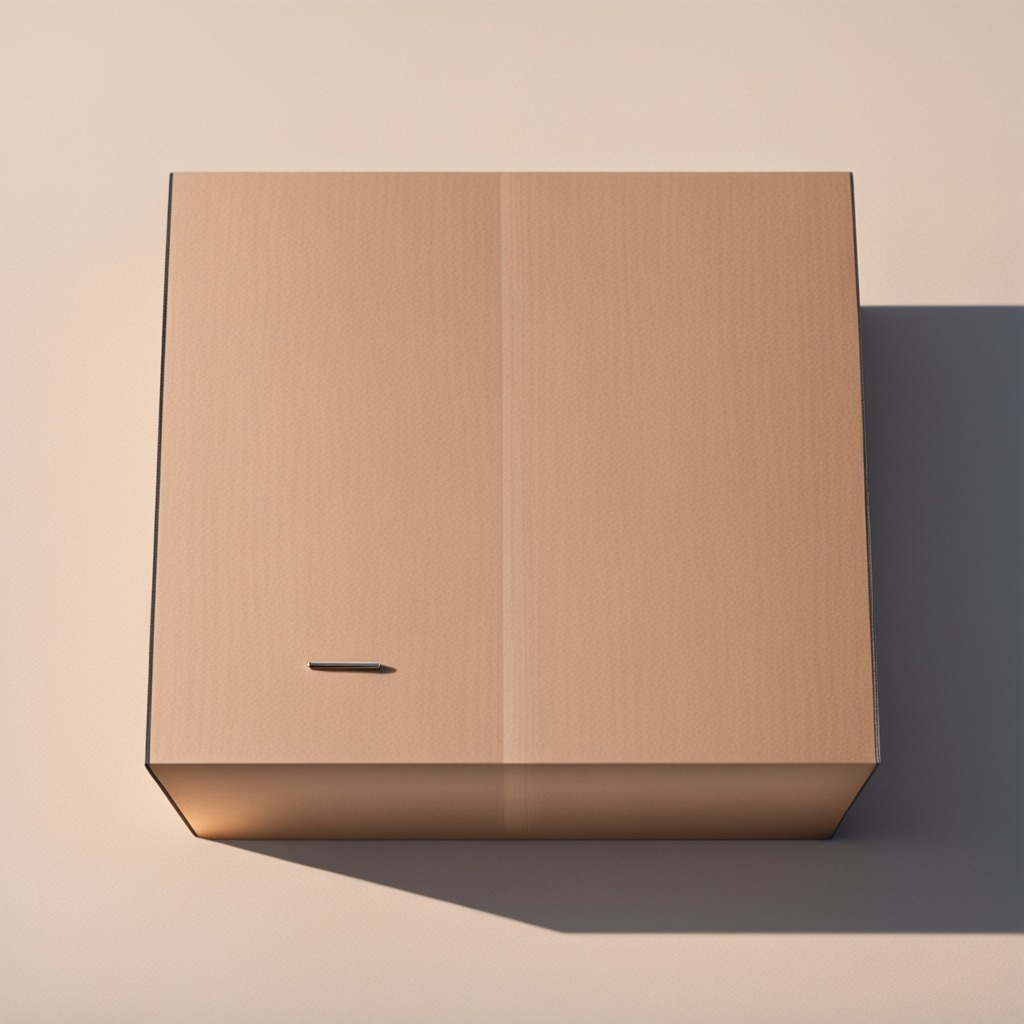
A metal screw is lying on the cardboard box surface in an outdoor workshop during daytime bright natural light soft shadows slightly creased but